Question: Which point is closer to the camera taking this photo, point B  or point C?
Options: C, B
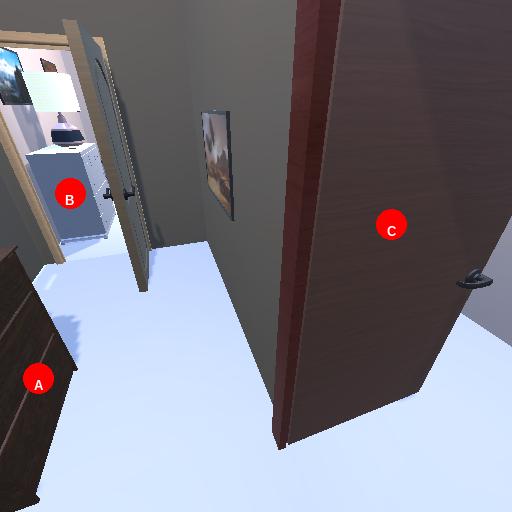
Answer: C